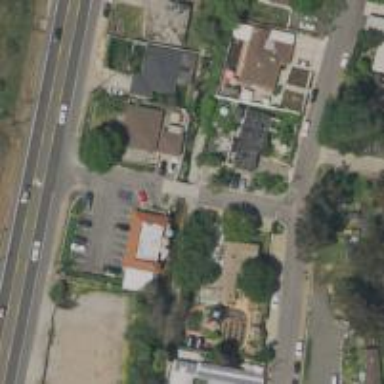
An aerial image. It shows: Veterinary facility.